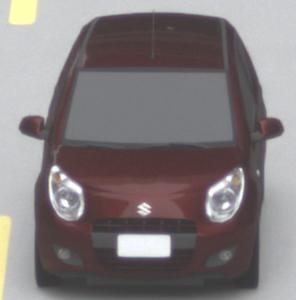
Make: Suzuki
Model: Alto 1.0
Detailed model: Alto (V)
Model produced from: 2011/02
Model produced until: 2011/03
Doors: 5
Color: red
Road condition: dry road
Daytime: midday
Contrast: low contrast